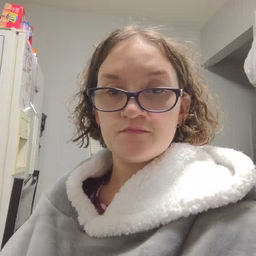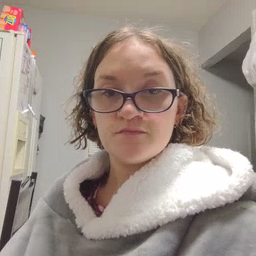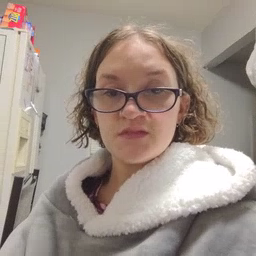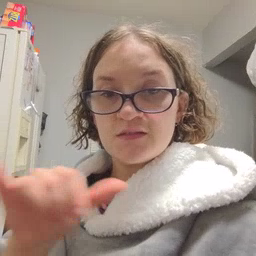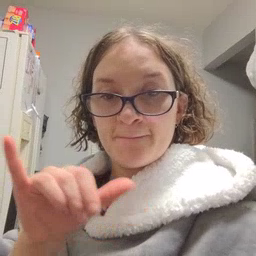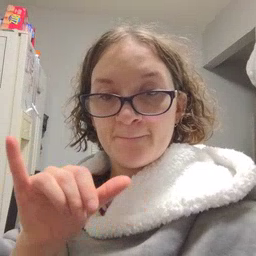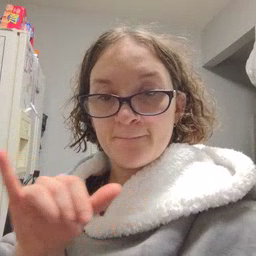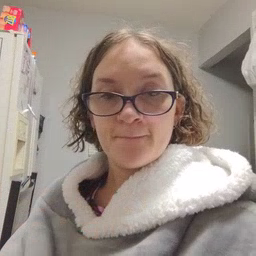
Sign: same